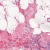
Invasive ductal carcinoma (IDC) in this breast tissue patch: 0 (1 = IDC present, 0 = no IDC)